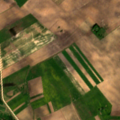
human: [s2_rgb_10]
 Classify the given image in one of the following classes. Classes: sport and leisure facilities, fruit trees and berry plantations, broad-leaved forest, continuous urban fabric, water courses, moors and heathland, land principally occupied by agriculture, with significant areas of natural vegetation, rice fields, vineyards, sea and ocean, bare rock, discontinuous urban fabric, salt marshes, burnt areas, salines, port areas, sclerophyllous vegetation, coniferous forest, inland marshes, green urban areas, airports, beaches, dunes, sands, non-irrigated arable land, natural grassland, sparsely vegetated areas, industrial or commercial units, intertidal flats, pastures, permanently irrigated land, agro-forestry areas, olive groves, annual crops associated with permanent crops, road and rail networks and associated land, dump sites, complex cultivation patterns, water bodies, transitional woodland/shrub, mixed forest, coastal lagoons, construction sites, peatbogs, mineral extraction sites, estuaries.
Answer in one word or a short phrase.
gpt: non-irrigated arable land, complex cultivation patterns, transitional woodland/shrub